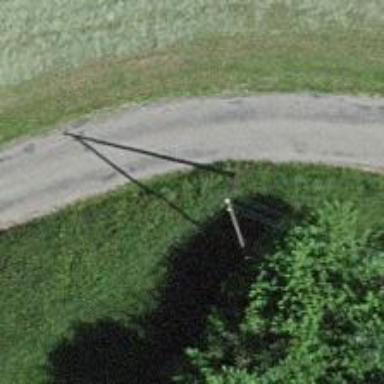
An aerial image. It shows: Minor power line.